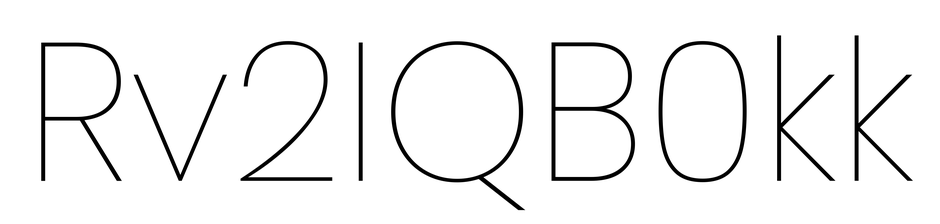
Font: Poppins-Thin